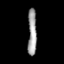
Tissue: lung
Cell type: Endothelial cells
Senescence score: 0.5874
Nuclear area (px): 400
Mean DAPI intensity: 156.867